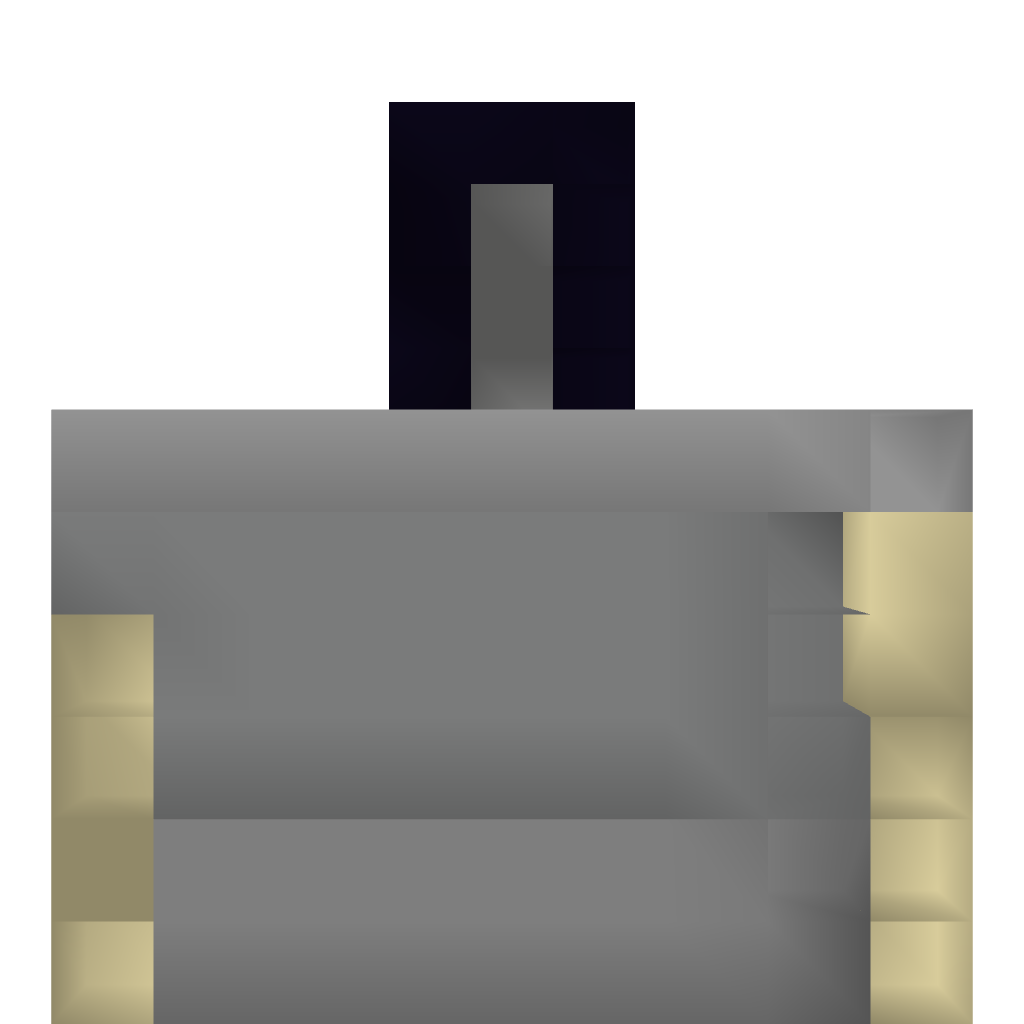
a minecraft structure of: Cobblestone Generator